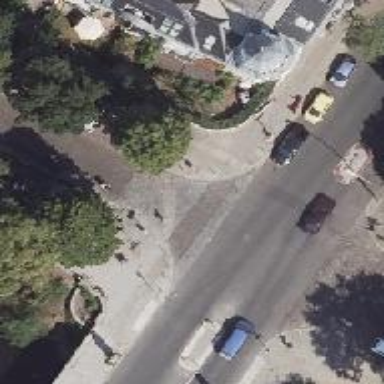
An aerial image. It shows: Unmarked crossing with kerb extension on both sides.